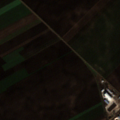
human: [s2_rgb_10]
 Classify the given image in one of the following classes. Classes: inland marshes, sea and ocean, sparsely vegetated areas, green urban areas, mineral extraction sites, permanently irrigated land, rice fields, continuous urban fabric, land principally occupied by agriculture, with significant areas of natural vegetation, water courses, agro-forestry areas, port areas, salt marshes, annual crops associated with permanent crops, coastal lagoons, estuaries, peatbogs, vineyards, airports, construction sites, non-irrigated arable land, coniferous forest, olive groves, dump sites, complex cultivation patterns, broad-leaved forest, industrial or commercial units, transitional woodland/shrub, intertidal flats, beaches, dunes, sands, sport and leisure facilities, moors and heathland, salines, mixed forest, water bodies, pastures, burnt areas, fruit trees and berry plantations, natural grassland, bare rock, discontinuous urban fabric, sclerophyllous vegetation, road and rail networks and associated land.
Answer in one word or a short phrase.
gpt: construction sites, non-irrigated arable land